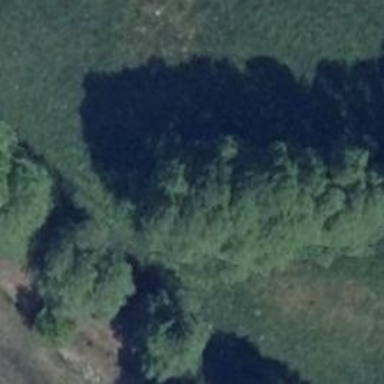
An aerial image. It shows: Row of deciduous broadleaved trees.